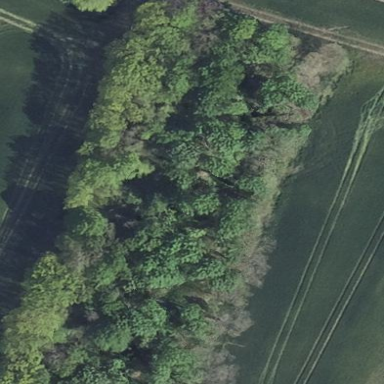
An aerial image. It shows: Forest area.